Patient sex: F
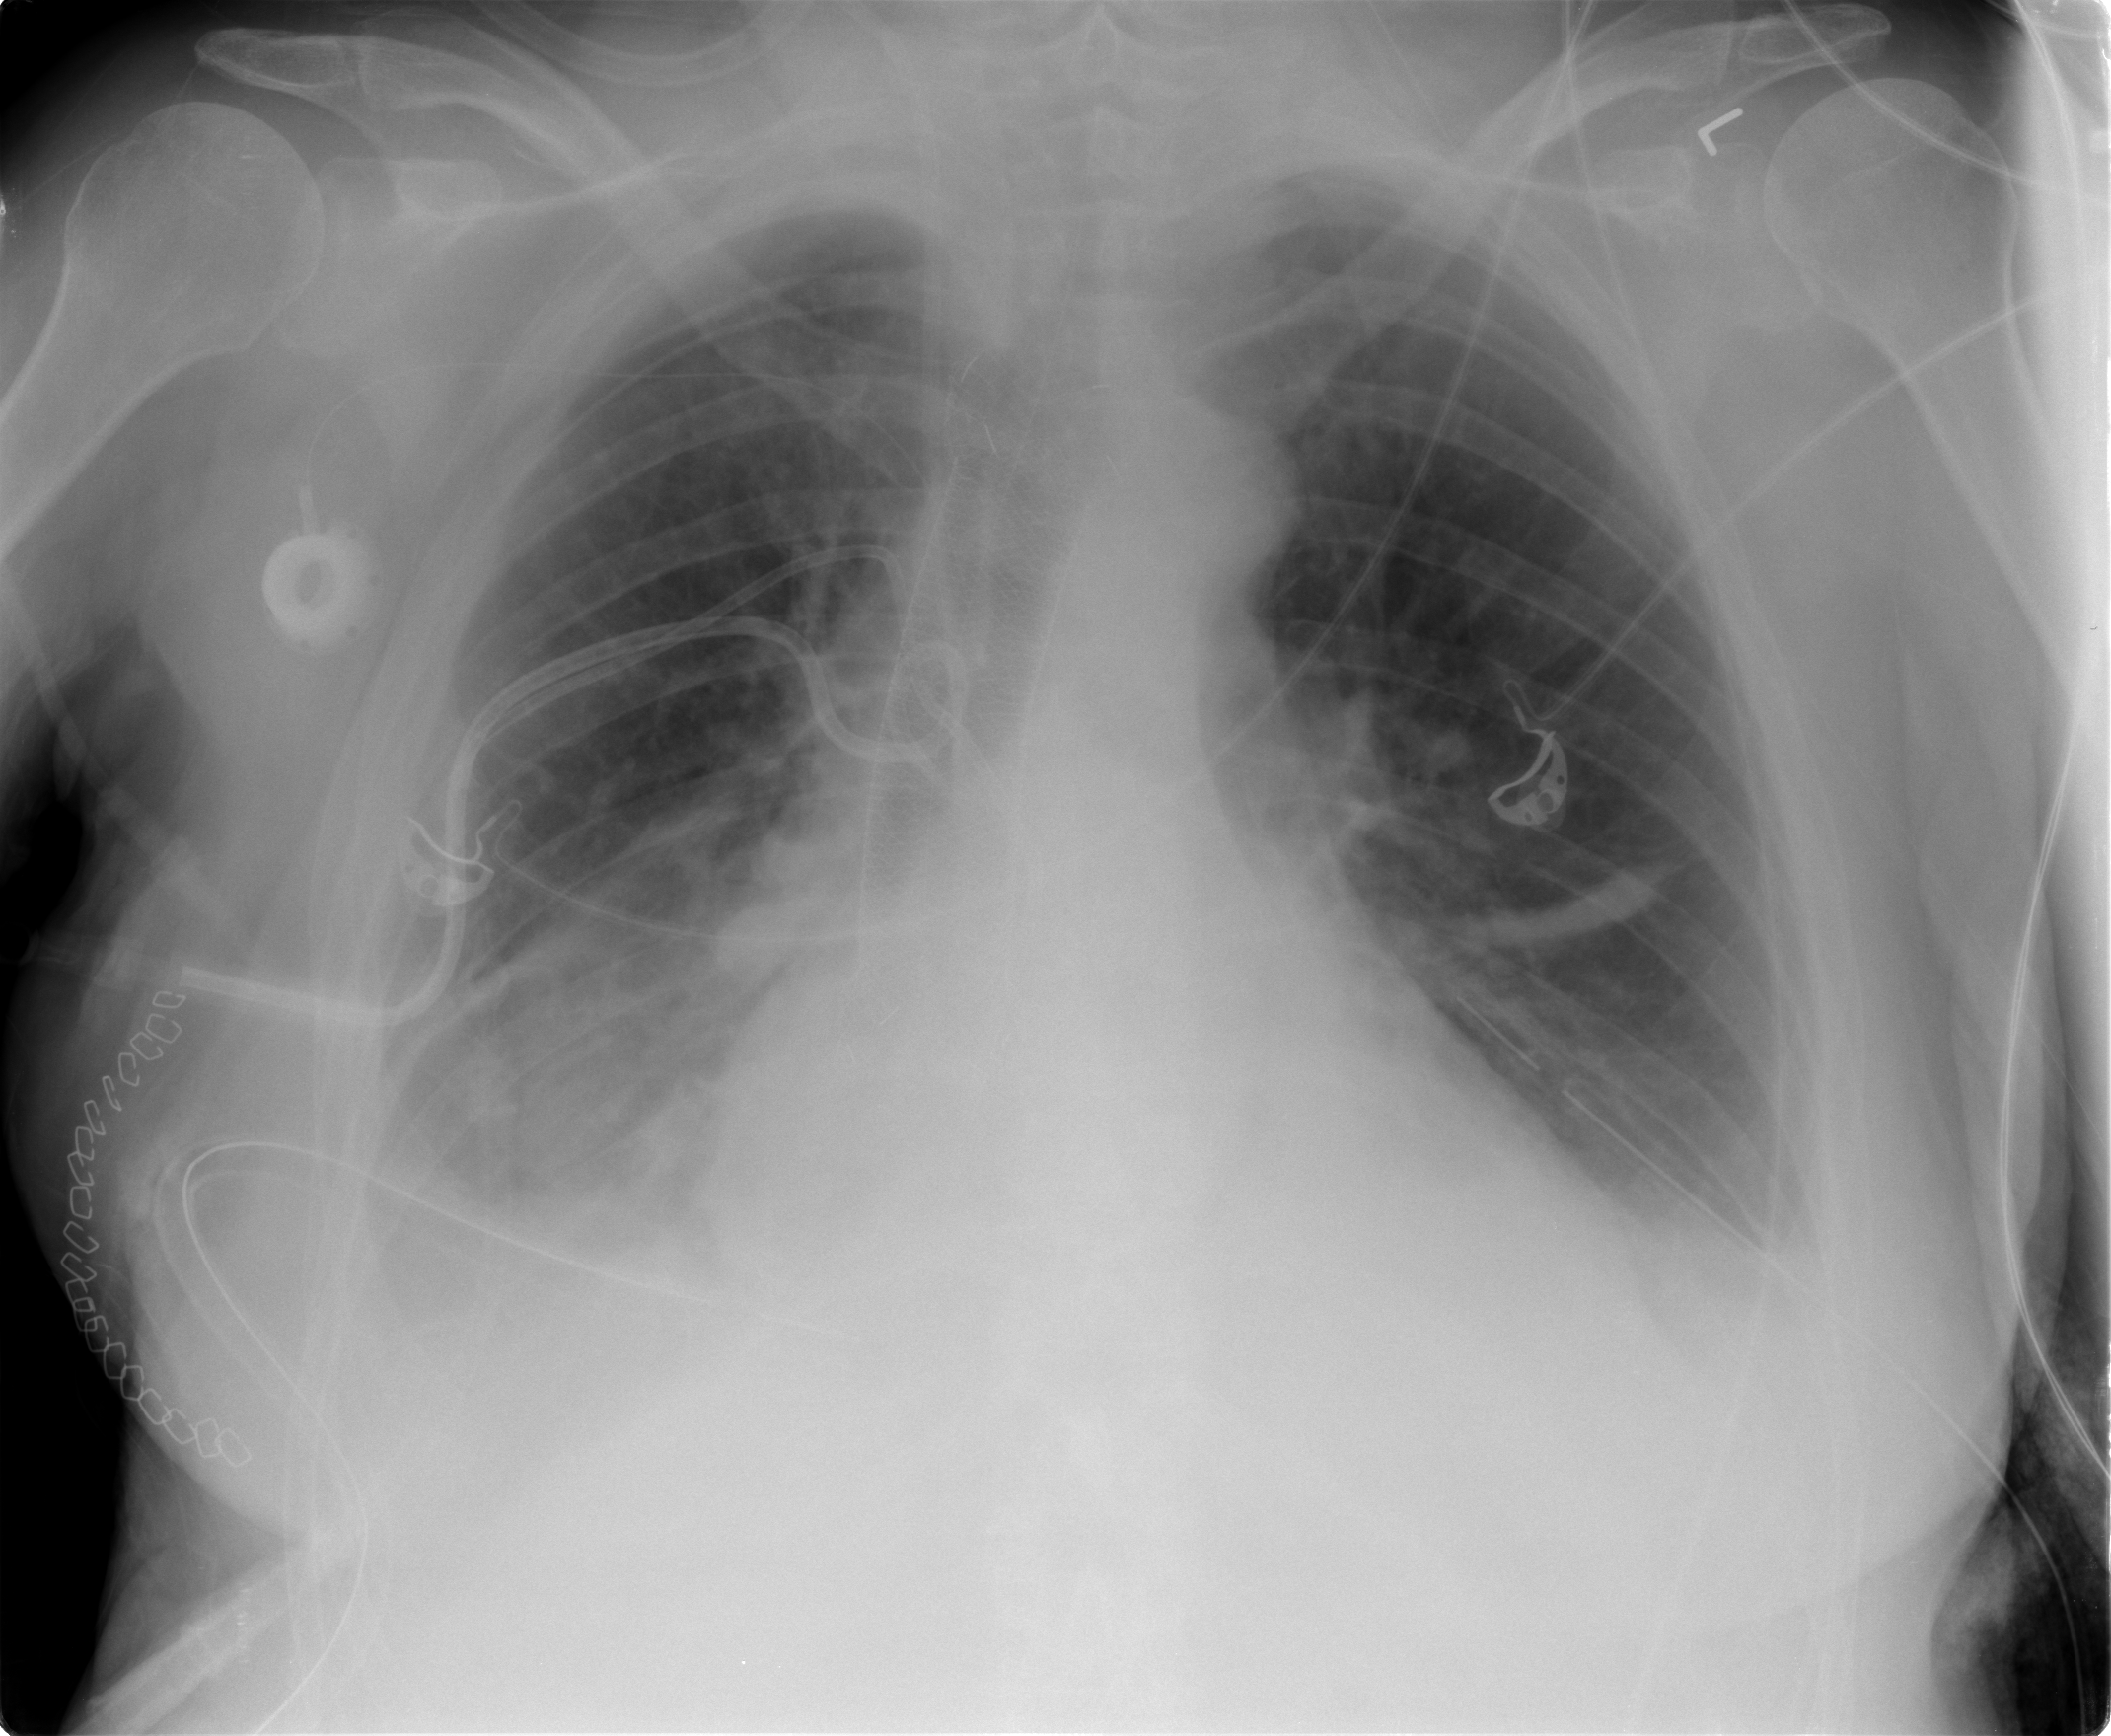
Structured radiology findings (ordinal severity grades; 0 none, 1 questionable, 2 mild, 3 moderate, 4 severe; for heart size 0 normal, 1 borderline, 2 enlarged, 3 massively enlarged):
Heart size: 2
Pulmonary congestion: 0
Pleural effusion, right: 2
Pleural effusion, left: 1
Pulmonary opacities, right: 0
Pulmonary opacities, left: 0
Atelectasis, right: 2
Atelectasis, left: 2